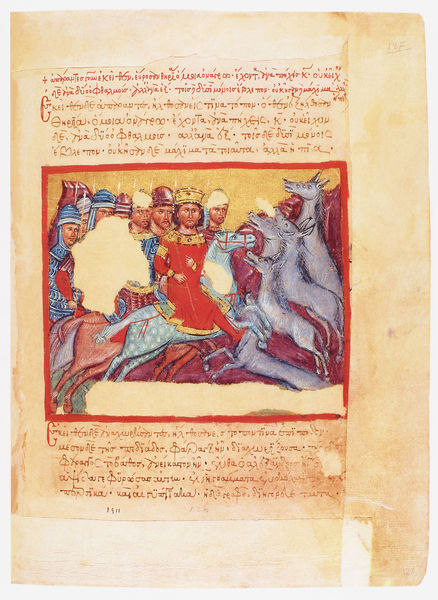
Titel: Der griechische Alexanderroman
Institution: Venedig, Hellenic Institute Codex Gr. 5
Schlagwörter: blau, kampf, umhang, gelb, männer, skizze, zeichnung, hund, hunde, rot, tiere, alt, rahmen, bild, kirche, gold, krone, esel, pferd, pferde, reiter, farbig, schrift, rudel, zug, lila, krieg, schlacht, gefolge, kaiser, könig, soldaten, buch, seite, illustration, text, helm, ritter, heer, jagd, rüstung, fleck, buchseite, flecken, arabisch, griechisch, mittelalter, heiliger, christentum, handschrift, purpur, latein, wölfe, buchmalerei, alexander, majuskel, sanskrit, wolfsrudel, alexanderroman, aleksanderroman